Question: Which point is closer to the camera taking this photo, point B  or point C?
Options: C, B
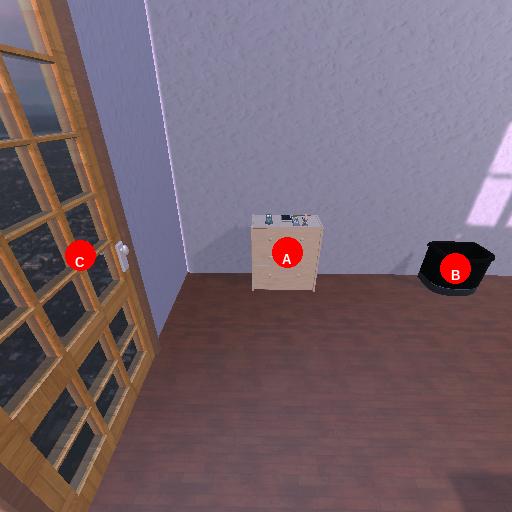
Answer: C